如图，\(|\overrightarrow{OA}| = |\overrightarrow{OB}| = 1\)，\(\langle \overrightarrow{OA},\overrightarrow{OB} \rangle = \frac{2\pi}{3}\)，点 \(C\) 在以 \(O\) 为圆心的圆弧 \(AB\) 上运动，则 \(\overrightarrow{CA} \cdot \overrightarrow{CB}\) 的取值范围是 \underline{\quad\quad}.

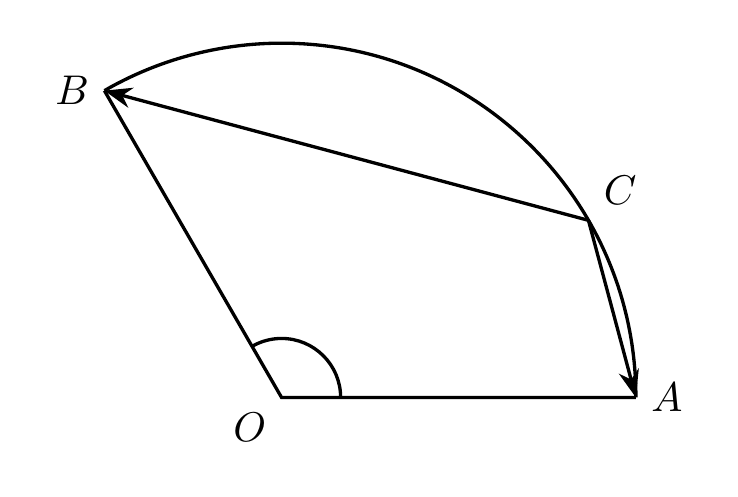
【解答】
【答案】\(\left[-\frac{1}{2},0\right]\)

【分析】用 \(\overrightarrow{OA},\overrightarrow{OB},\overrightarrow{OC}\) 来表示 \(\overrightarrow{CA},\overrightarrow{CB}\)，再用向量的数量积化简，结合余弦型函数求值域即可.

【解析】连接 \(OC\)，则 \(|\overrightarrow{OC}| = |\overrightarrow{OA}| = |\overrightarrow{OB}| = 1\)，

由题可设 \(\angle AOC = \theta\)（\(\theta \in \left[0,\frac{2\pi}{3}\right]\)），则 \(\angle BOC = \frac{2\pi}{3} - \theta\)，

所以

\begin{aligned}
\overrightarrow{CA} \cdot \overrightarrow{CB} &= (\overrightarrow{OA} - \overrightarrow{OC}) \cdot (\overrightarrow{OB} - \overrightarrow{OC}) = \overrightarrow{OA} \cdot \overrightarrow{OB} - \overrightarrow{OA} \cdot \overrightarrow{OC} - \overrightarrow{OB} \cdot \overrightarrow{OC} + \overrightarrow{OC}^2 \\
&= 1 \times 1 \times \cos\frac{2\pi}{3} - 1 \times 1 \times \cos\theta - 1 \times 1 \times \cos\left(\frac{2\pi}{3} - \theta\right) + 1 = \frac{1}{2} - \cos\theta - \cos\left(\frac{2\pi}{3} - \theta\right) \\
&= \frac{1}{2} - \frac{1}{2}\cos\theta - \frac{\sqrt{3}}{2}\sin\theta = \frac{1}{2} - \cos\left(\theta - \frac{\pi}{3}\right),
\end{aligned}

因为 \(\theta - \frac{\pi}{3} \in \left[-\frac{\pi}{3},\frac{\pi}{3}\right]\)，所以 \(\cos\left(\theta - \frac{\pi}{3}\right) \in \left[\frac{1}{2},1\right]\)，

故
\overrightarrow{CA} \cdot \overrightarrow{CB} = \frac{1}{2} - \cos\left(\theta + \frac{\pi}{3}\right) \in \left[-\frac{1}{2},0\right].

故答案为：\(\left[-\frac{1}{2},0\right]\).
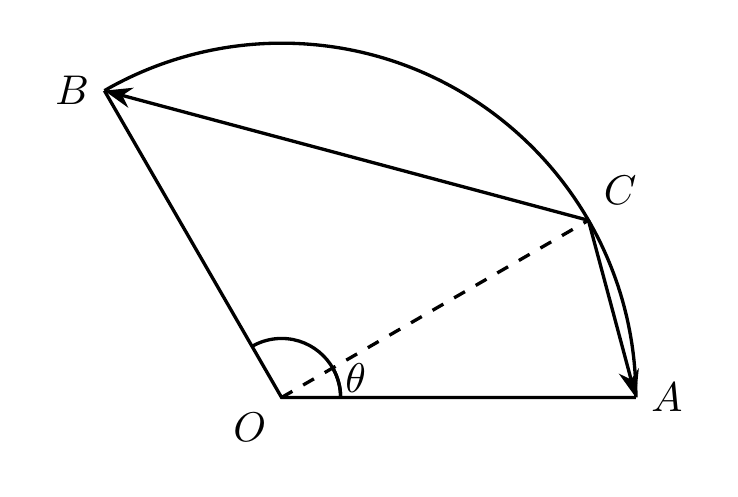